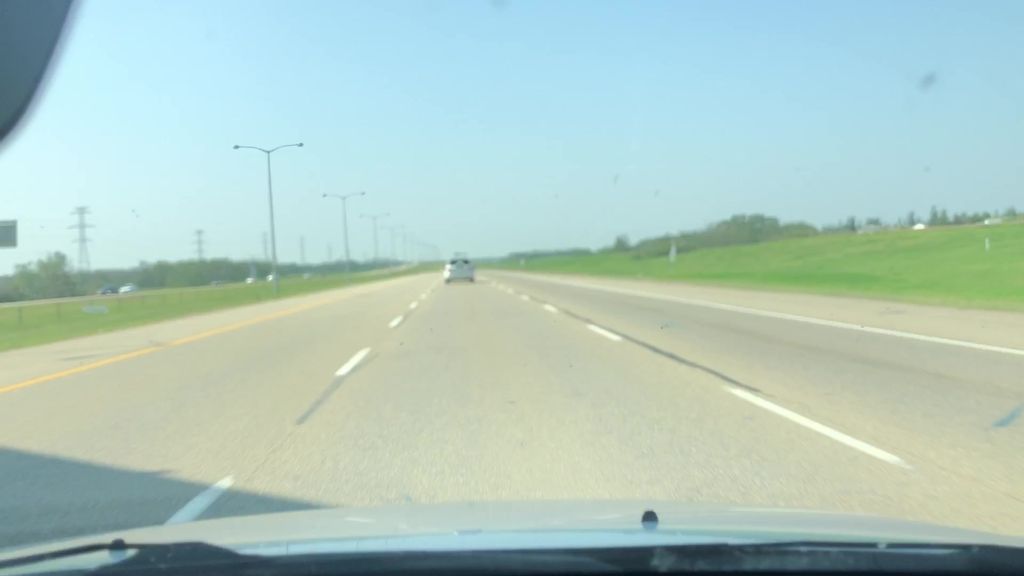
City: edmonton